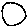
Label: circle